Question: Count the number of objects in the diagram.
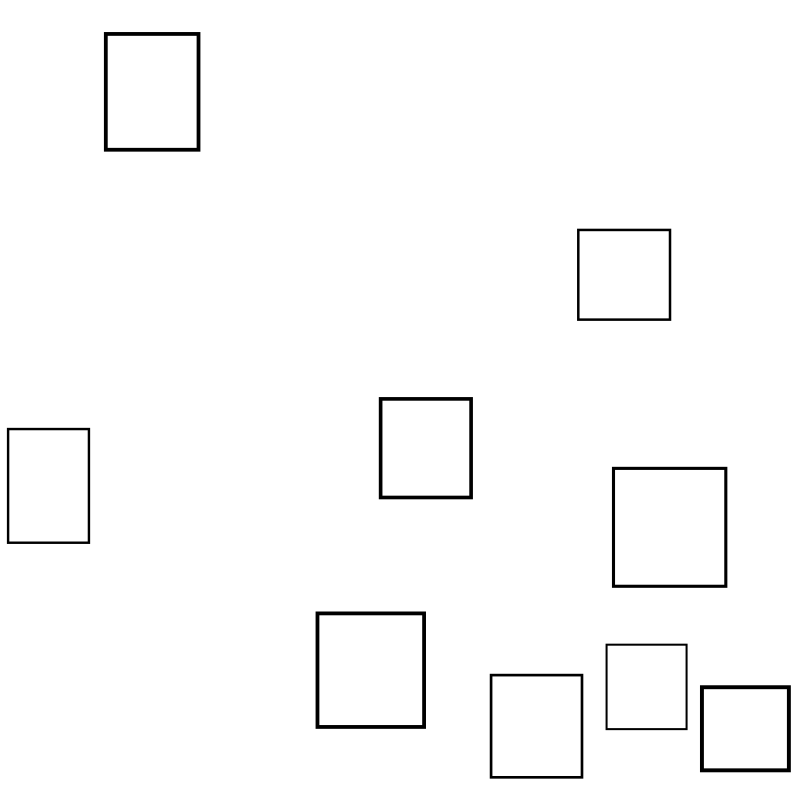
Answer: 9